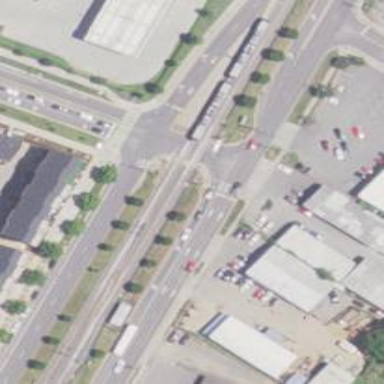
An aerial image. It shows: Railway crossing.